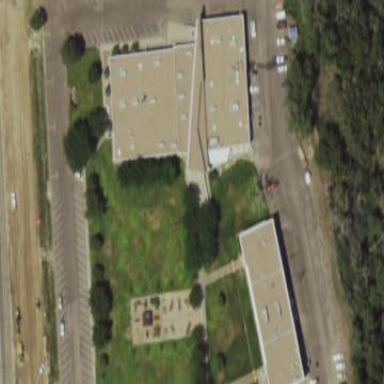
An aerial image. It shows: School building.